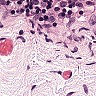
Metastatic tissue present: no